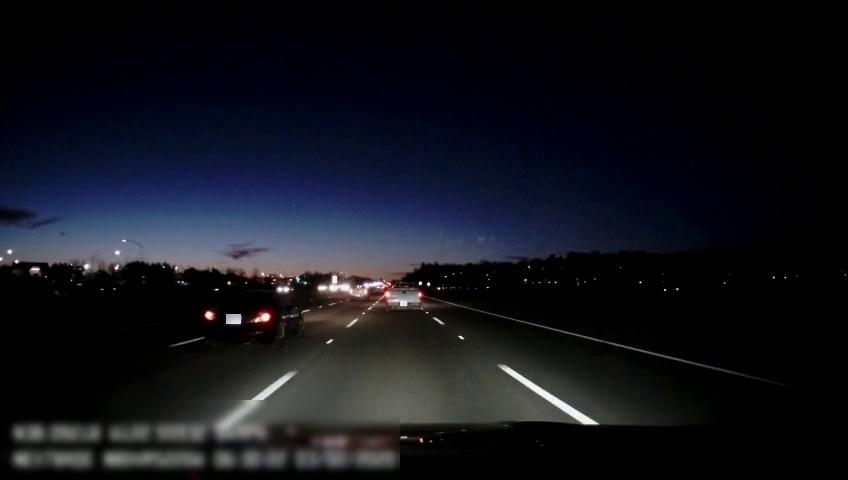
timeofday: Night
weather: Other
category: Drivable Space
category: Vehicles | Truck
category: Vehicles | Truck
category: Vehicles | Car
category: Vehicles | Car
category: Lanes | Alternate Lane
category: Lanes | Alternate Lane
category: Lanes | Alternate Lane
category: Lanes | Alternate Lane